Question: Newbie question for Xcode gurus...
I have two views. They both use the same custom class. In view_1 I have a button and when this is pressed view_2 will show. In view_2 I have a label which will have it's text changed when I press the button in view_1. As of now the Label_1 is nil when I set a breakpoint at it and therefor useless. How can I get to update this label when I press the button? Her are some snippets from my code...
This is my .h file:
'''
@interface ViewController : UIViewController
{
IBOutlet UIButton *buttonSelectTimeInterval;
IBOutlet UILabel *labelTimer;
}
@end
'''
This is the button action in my .m file:
'''
- (IBAction)startPouring_ButtonClick:(id)sender
{
labelTimer.text = @"foo";
}
'''
...but my .m file doesn't seem to know the labelTimer since it is a 'nil'. Why is this so? It is instantiated in the .h file.
Anyone?

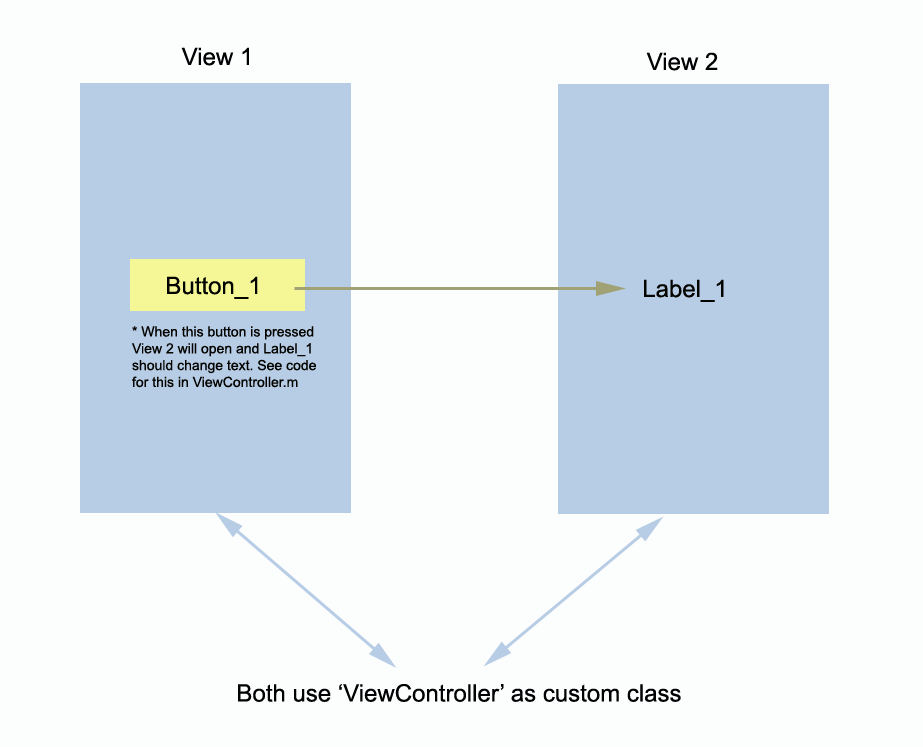
Answer: You can use NSNotificationCenter. Put this in you IBAction.
> [[NSNotificationCenter defaultCenter] postNotificationName:@"buttonPressed" object:nil];
And this to your viewDidLoad.
> [[NSNotificationCenter defaultCenter] addObserver:self selector:@selector(selectorhere) name:@"buttonPressed" object:nil];
somewhere in your .m
> (void)selectorhere {labelTimer.text = @"foo";}